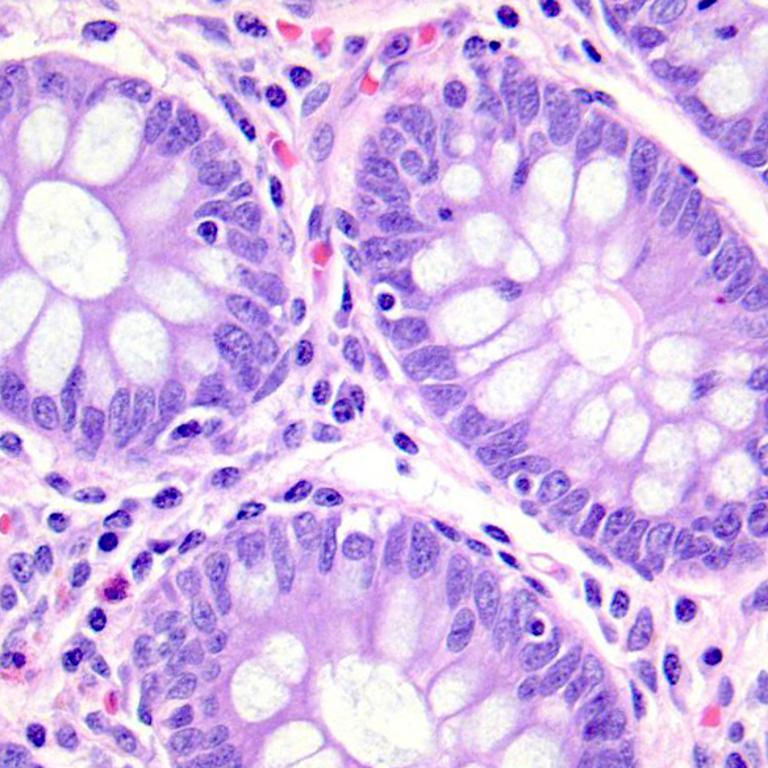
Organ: colon
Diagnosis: benign